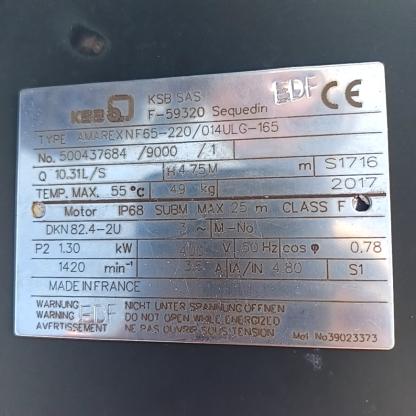
Klasa: tabliczka-znamionowa